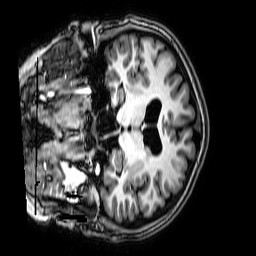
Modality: T1w
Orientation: coronal
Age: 17
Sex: female
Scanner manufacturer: philips
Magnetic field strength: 3 T
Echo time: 0.0038 s